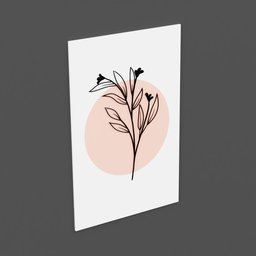
Label: decoration